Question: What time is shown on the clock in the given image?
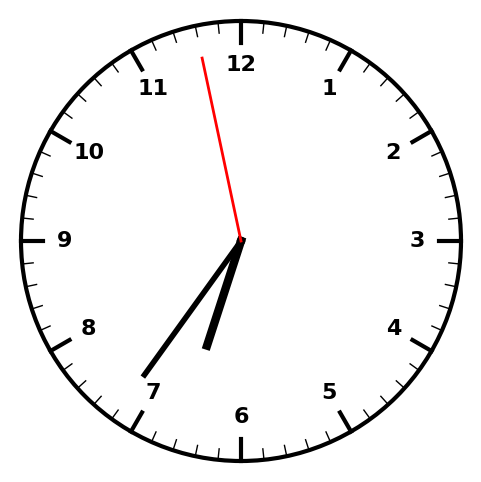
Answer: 06:35:58